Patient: sex F, age 34
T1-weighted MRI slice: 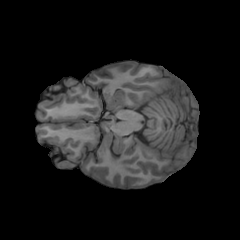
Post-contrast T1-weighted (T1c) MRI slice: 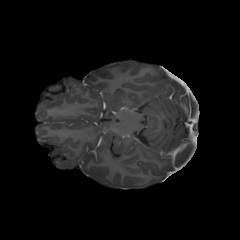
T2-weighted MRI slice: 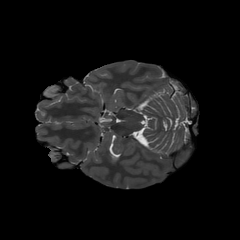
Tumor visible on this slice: yes
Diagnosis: Astrocytoma, IDH-mutant
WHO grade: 3